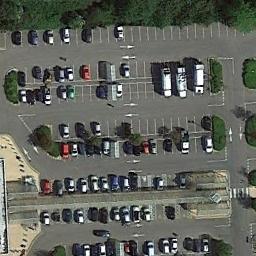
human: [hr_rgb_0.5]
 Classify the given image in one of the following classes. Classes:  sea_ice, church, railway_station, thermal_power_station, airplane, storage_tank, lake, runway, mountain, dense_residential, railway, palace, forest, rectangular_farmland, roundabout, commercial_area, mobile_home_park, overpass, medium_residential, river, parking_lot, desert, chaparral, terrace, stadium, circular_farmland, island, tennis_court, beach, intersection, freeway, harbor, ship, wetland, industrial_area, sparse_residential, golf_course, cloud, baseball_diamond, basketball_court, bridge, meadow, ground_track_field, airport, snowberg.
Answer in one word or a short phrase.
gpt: parking_lot